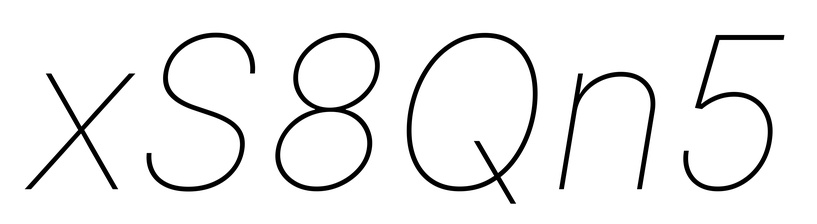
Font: Inter-Italic_Thin_Italic